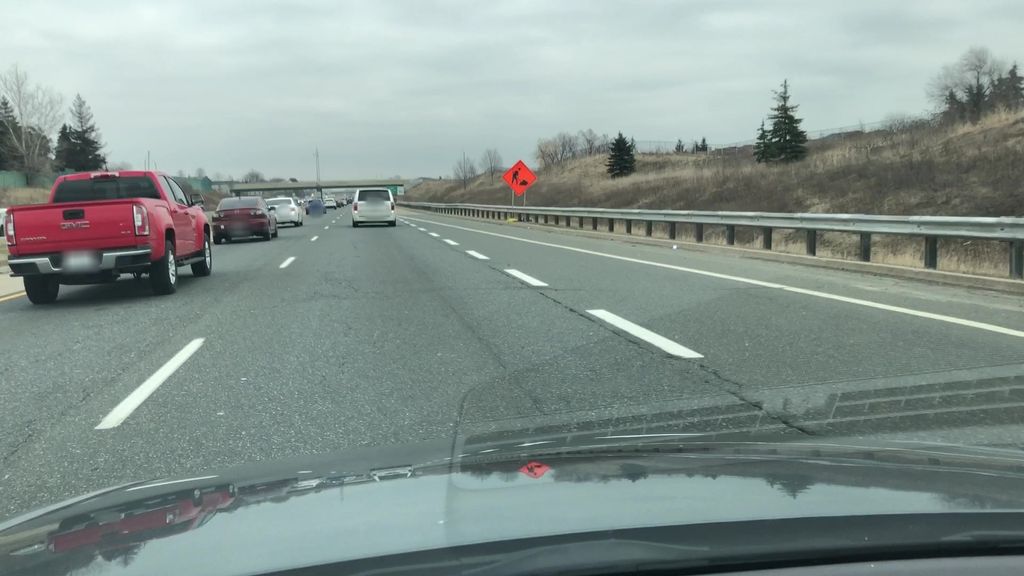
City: hamilton